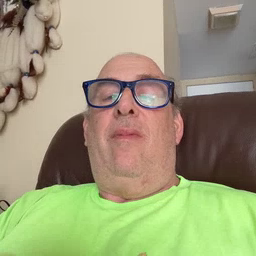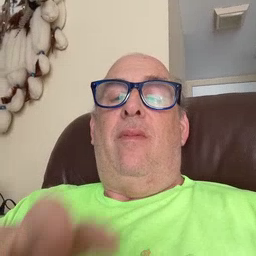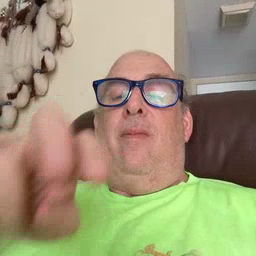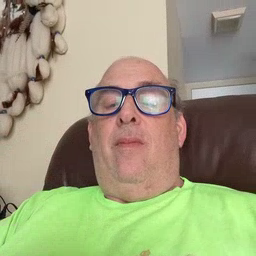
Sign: jump